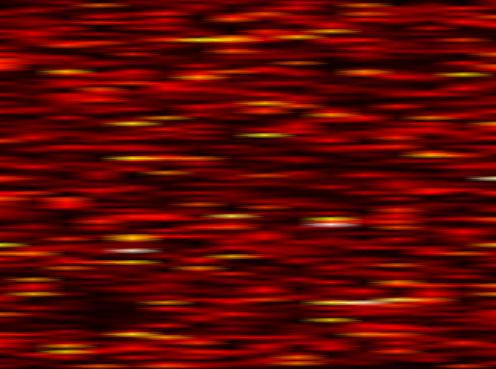
Label: OFDM